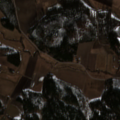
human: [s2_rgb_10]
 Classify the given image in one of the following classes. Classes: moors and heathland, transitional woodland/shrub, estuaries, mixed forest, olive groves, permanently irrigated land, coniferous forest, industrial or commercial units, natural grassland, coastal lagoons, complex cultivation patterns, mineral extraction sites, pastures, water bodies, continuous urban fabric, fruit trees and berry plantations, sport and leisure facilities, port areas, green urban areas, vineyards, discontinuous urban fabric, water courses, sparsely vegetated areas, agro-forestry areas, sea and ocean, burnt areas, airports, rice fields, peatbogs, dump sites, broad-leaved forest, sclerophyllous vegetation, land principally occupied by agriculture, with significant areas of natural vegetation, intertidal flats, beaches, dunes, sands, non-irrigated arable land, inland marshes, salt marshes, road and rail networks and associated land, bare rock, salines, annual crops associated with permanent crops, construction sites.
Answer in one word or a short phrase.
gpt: non-irrigated arable land, broad-leaved forest, coniferous forest, mixed forest, transitional woodland/shrub